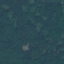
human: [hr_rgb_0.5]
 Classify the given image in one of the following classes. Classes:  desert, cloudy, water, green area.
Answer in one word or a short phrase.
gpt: green area